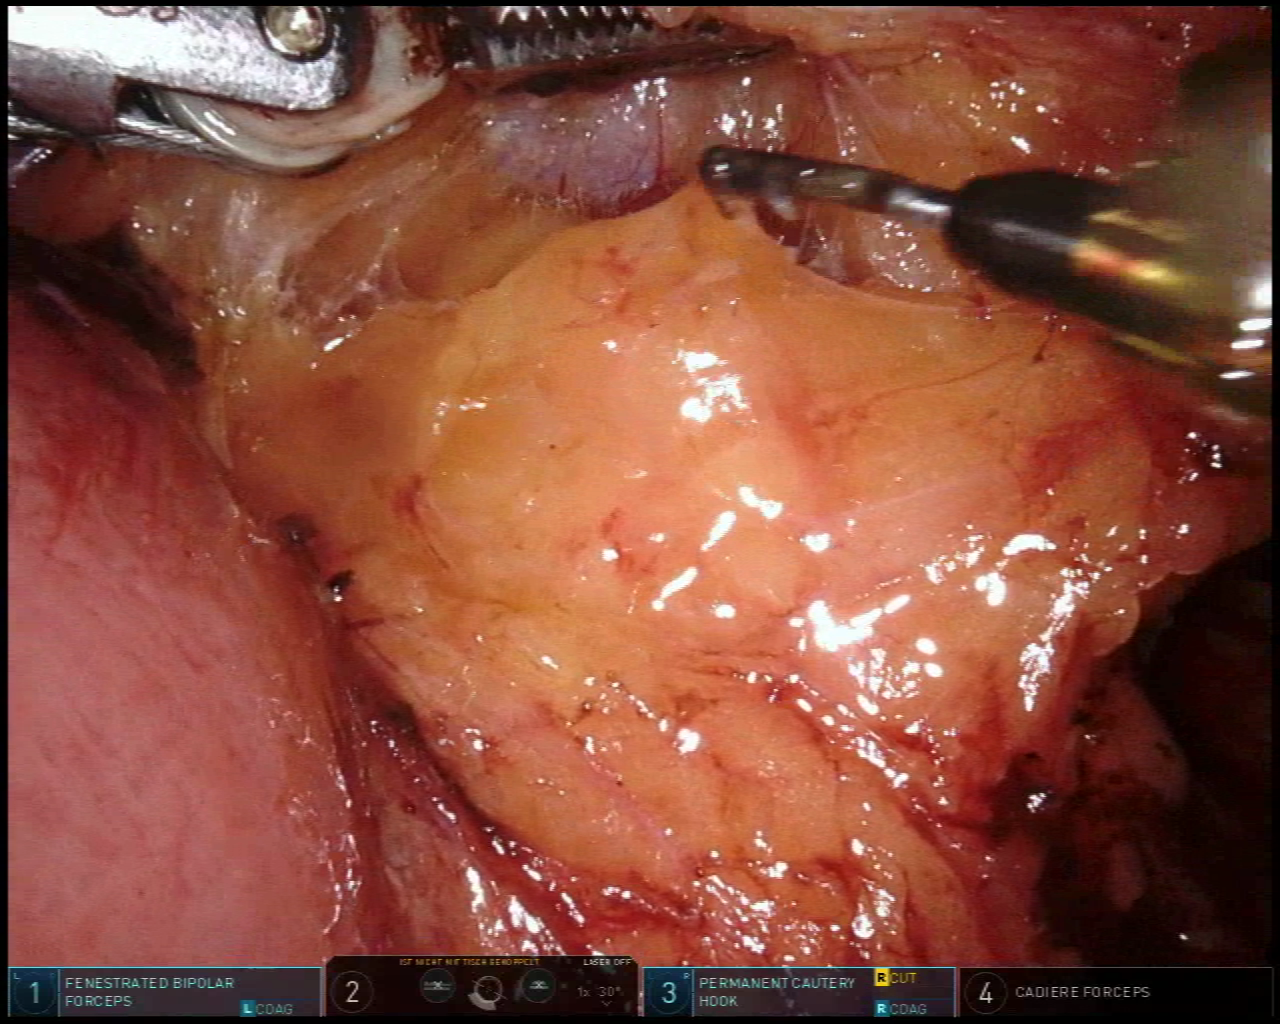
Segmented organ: intestinal_veins
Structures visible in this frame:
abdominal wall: no
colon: yes
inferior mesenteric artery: no
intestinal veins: yes
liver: no
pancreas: no
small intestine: no
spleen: no
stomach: no
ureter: no
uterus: no
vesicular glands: no